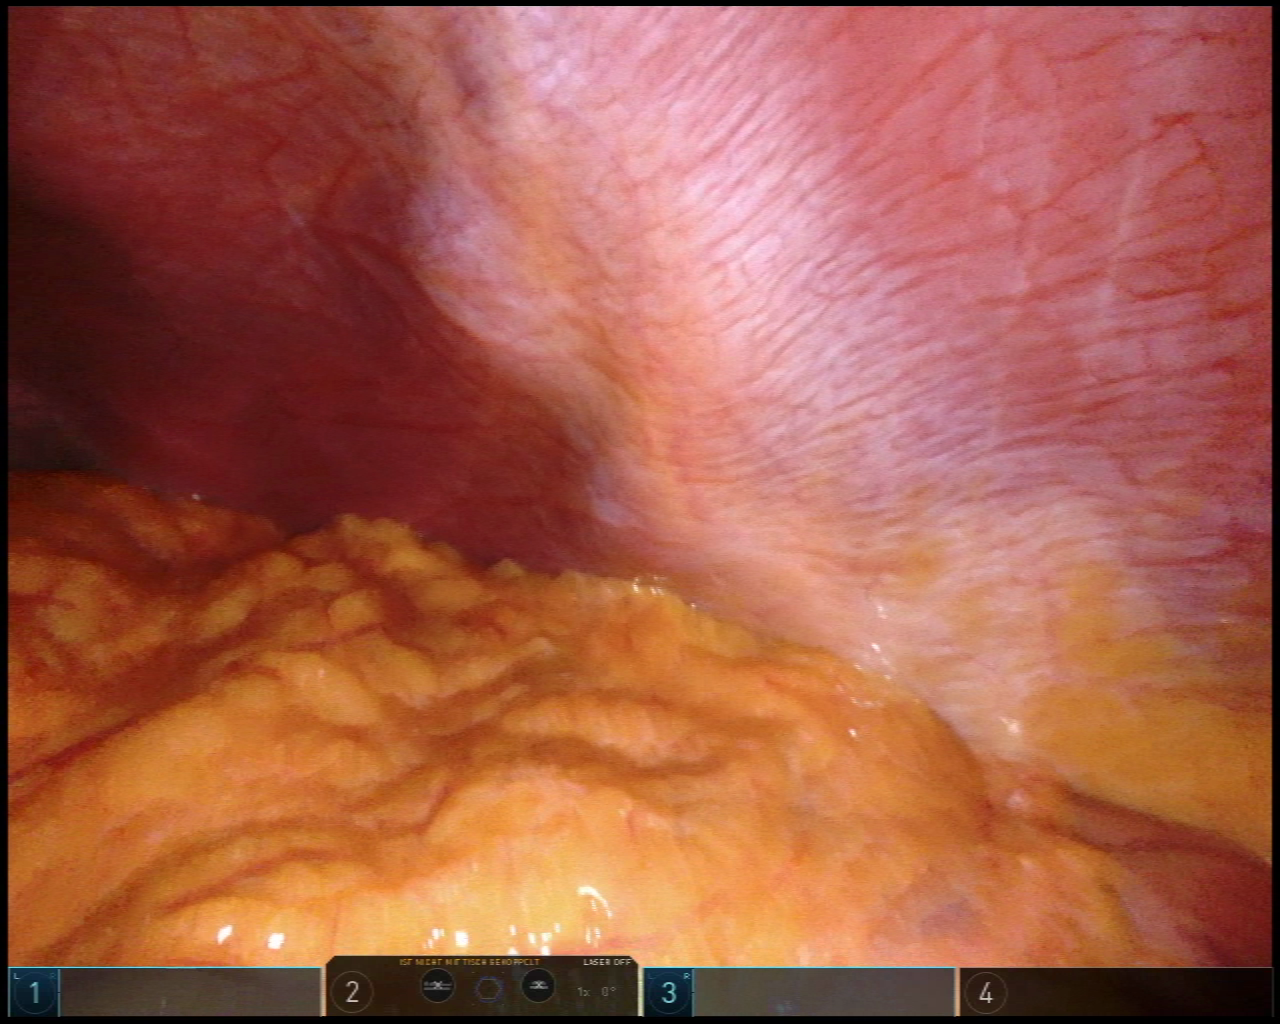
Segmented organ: abdominal_wall
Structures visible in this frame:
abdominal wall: yes
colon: no
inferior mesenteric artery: no
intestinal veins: no
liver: no
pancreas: no
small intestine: yes
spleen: no
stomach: no
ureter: no
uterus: no
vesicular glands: no